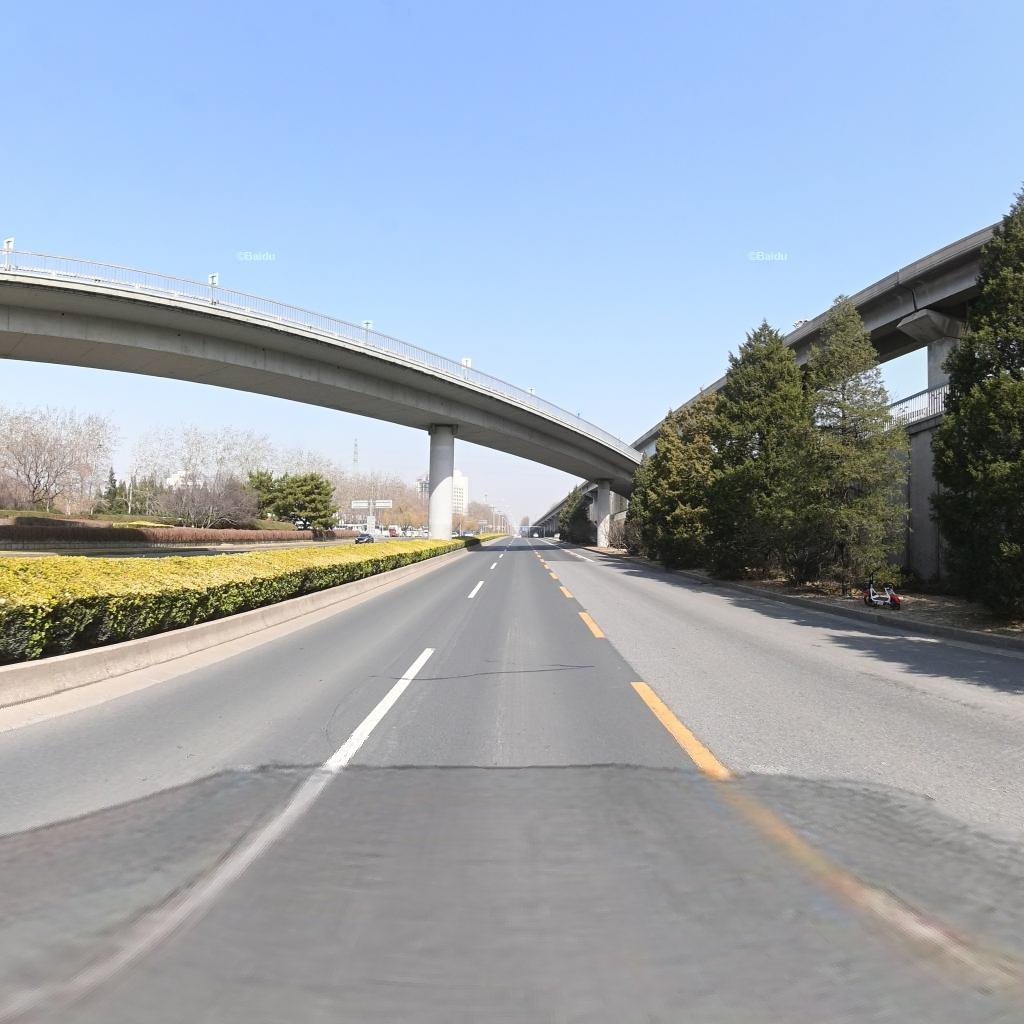
Region: Chaoyang
Road damage annotations: longitudinal patch, transverse patch